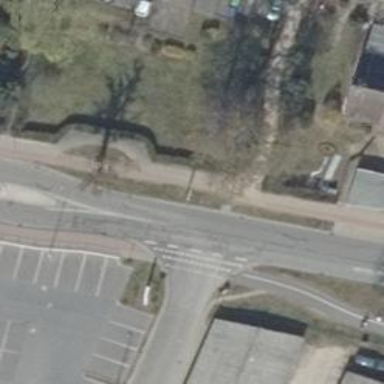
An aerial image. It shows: Compacted footway.